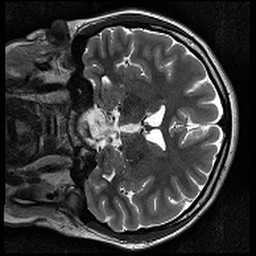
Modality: T2w
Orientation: coronal
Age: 18
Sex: female